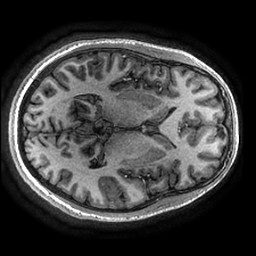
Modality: T1w
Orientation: axial
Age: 24
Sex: female
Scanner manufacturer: ge
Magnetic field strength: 3 T
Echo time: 0.002736 s